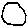
Label: circle